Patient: sex M, age 57
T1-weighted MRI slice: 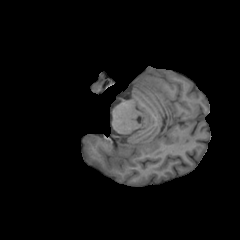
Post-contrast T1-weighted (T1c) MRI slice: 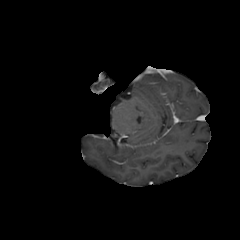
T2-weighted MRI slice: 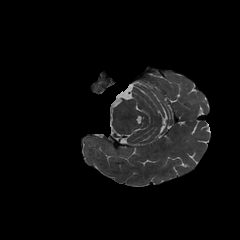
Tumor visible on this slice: no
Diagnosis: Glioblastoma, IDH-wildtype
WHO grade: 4